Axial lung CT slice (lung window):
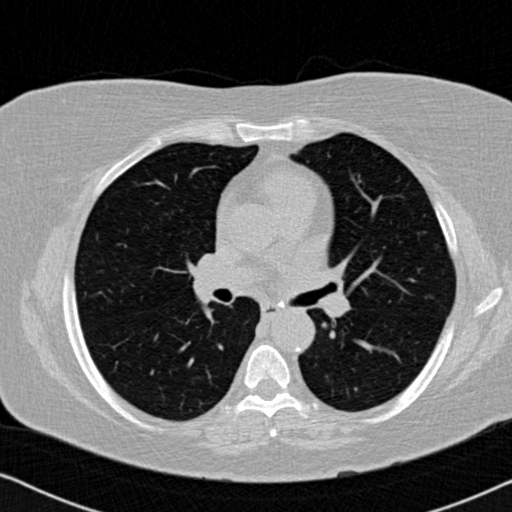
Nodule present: no